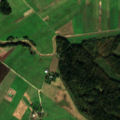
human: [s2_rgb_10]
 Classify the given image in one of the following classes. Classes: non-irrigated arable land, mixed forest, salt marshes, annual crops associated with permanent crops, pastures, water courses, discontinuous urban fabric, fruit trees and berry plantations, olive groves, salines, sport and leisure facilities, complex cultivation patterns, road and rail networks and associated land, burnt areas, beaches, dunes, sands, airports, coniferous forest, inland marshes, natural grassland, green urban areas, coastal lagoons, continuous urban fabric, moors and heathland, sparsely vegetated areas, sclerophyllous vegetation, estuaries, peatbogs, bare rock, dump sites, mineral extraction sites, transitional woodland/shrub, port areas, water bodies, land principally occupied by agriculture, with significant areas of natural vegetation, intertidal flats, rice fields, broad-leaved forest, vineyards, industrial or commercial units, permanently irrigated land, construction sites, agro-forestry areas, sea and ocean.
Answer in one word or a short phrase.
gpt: non-irrigated arable land, pastures, complex cultivation patterns, land principally occupied by agriculture, with significant areas of natural vegetation, coniferous forest